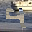
Label: 4